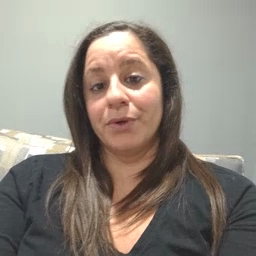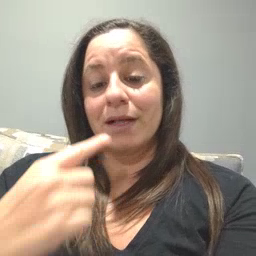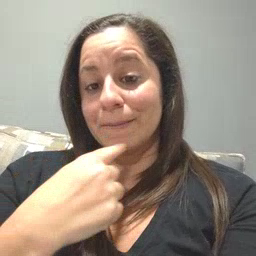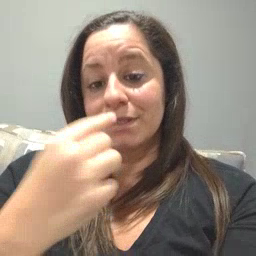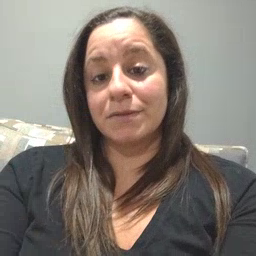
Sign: lips